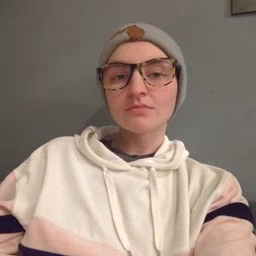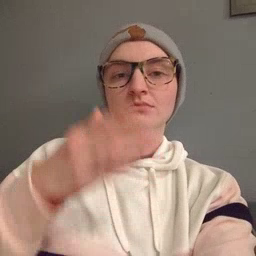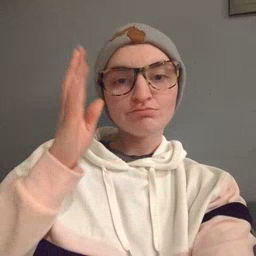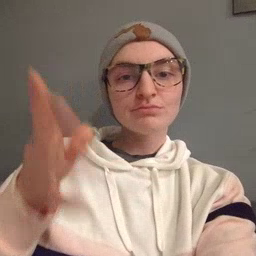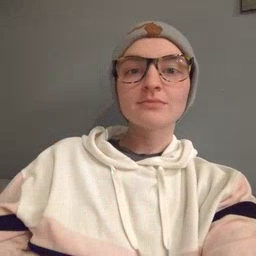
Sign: pretend